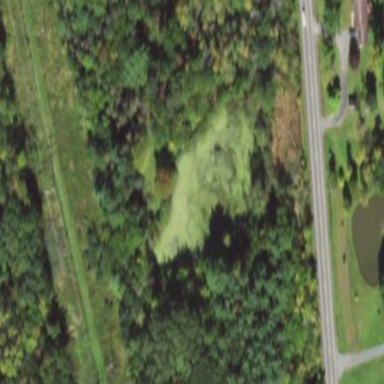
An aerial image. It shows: Pond with natural water.